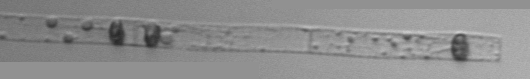
Label: Dactyliosolen_blavyanus